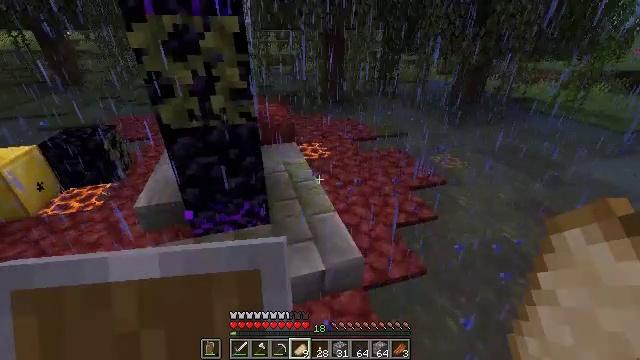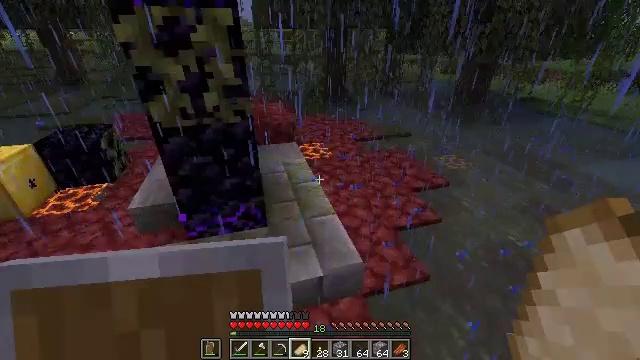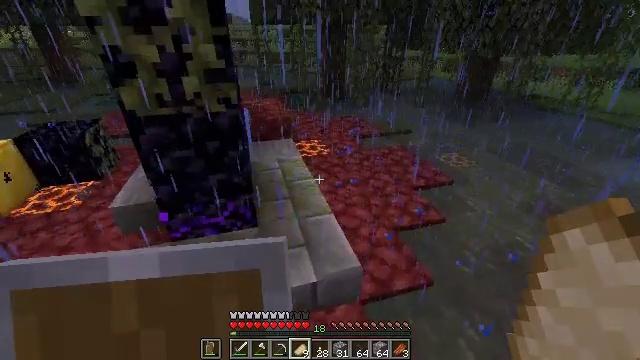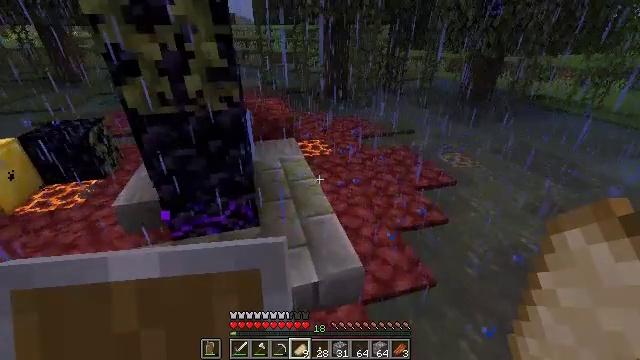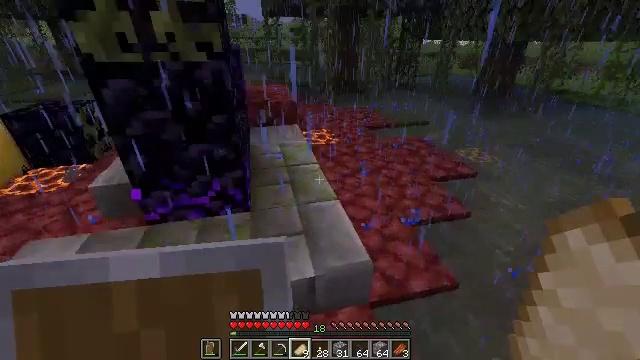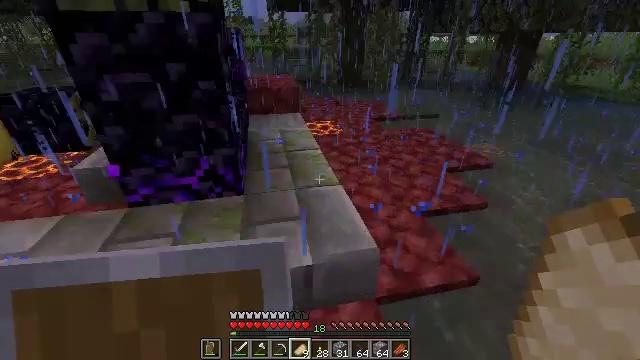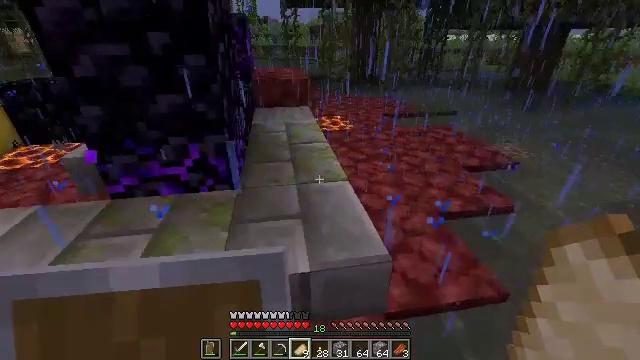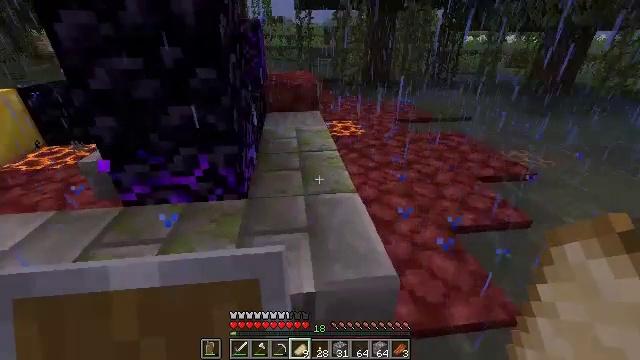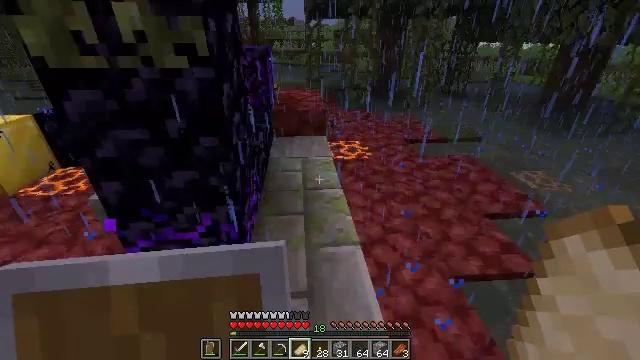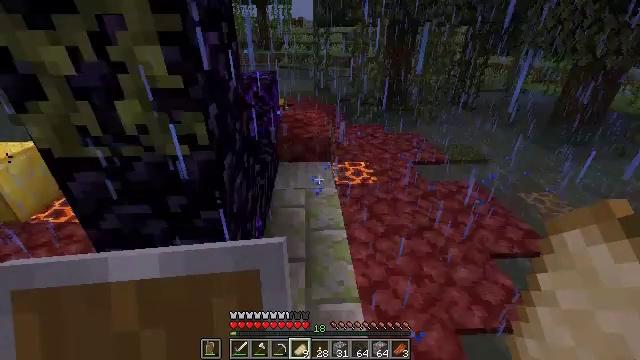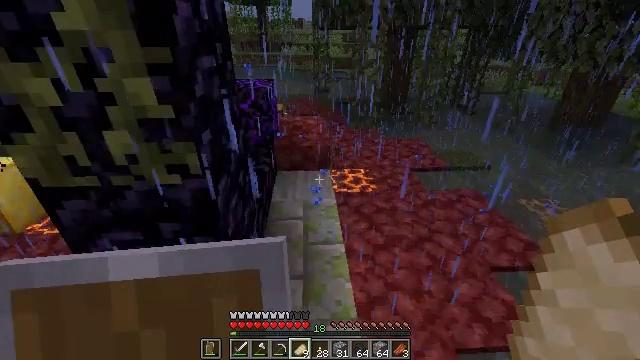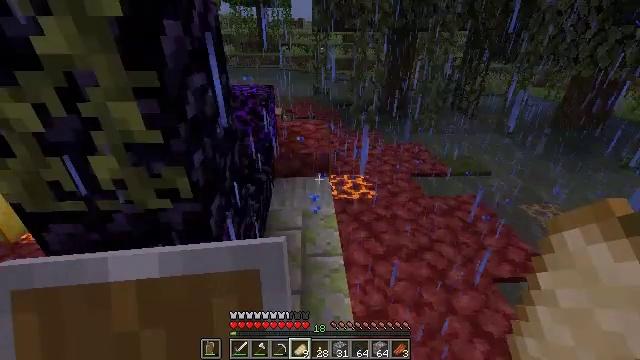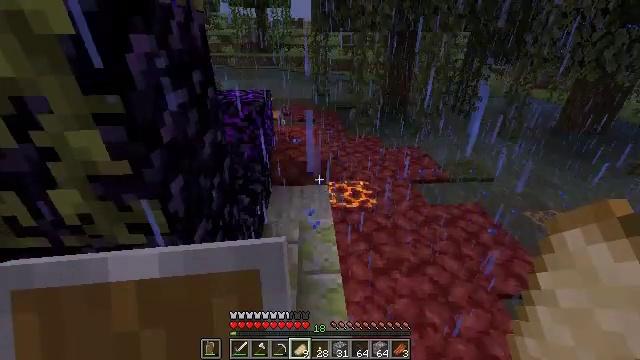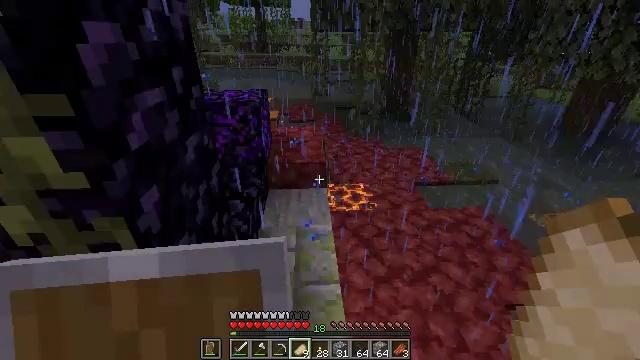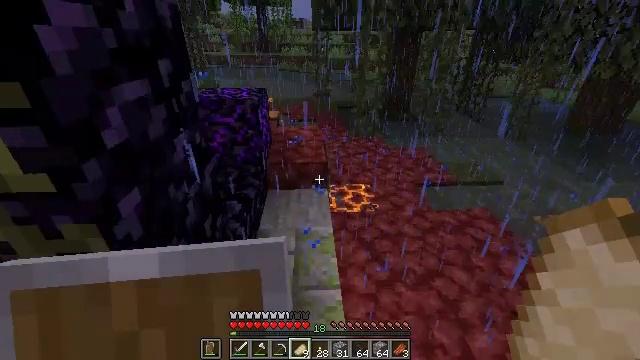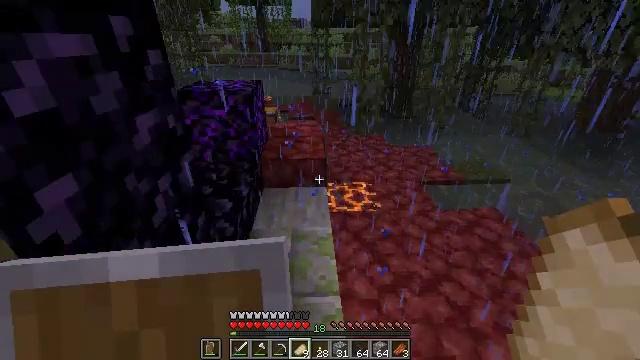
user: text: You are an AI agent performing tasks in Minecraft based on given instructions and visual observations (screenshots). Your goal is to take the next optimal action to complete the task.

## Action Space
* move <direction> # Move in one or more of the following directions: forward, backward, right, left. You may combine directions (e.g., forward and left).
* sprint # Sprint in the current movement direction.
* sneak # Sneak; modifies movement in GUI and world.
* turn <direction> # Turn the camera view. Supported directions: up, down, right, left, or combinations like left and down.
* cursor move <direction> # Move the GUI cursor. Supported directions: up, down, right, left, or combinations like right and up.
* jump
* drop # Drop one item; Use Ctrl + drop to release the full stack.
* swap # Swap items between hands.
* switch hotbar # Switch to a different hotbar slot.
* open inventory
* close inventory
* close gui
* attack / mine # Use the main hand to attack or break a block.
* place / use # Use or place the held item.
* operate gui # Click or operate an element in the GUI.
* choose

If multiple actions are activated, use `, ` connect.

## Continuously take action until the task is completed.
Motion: motion action
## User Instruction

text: Remove an apple from the inventory.
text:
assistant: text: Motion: move forward, jump
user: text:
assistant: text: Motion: move forward, jump
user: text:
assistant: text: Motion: move forward
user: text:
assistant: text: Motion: move forward, turn left
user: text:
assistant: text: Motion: move forward, turn left
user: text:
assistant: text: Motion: move forward, turn left, jump
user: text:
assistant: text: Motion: move forward, turn left, jump
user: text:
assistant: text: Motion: move forward, turn left, jump
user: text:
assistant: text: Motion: move forward, turn left, jump
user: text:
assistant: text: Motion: move forward, jump
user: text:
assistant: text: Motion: move forward
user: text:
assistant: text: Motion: move forward
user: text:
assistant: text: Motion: move forward
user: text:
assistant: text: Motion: move forward
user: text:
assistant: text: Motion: move forward
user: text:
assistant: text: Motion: move forward, sprint
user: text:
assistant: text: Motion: move forward, sprint, turn left
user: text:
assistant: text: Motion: move forward, sprint, turn left
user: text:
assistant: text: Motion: move forward, sprint, turn left
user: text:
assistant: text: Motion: move forward
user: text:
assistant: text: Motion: move forward
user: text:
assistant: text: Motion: move forward
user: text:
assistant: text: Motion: move forward
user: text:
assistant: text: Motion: move forward
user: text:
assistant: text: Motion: move forward, turn left, jump
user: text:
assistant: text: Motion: move forward, turn left and down, jump
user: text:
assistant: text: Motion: move forward, turn left and down, jump
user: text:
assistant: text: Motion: move forward, turn left and down, jump
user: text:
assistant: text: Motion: move forward, turn left and down
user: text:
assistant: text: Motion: turn left and down